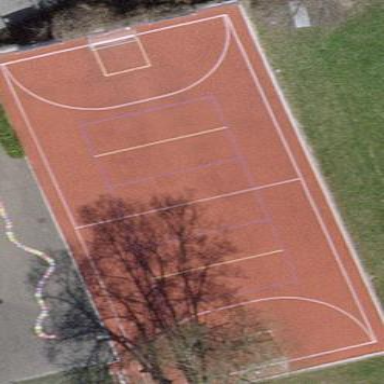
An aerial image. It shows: Tennis court on pitch.